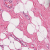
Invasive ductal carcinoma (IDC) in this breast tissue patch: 0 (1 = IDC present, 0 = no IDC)